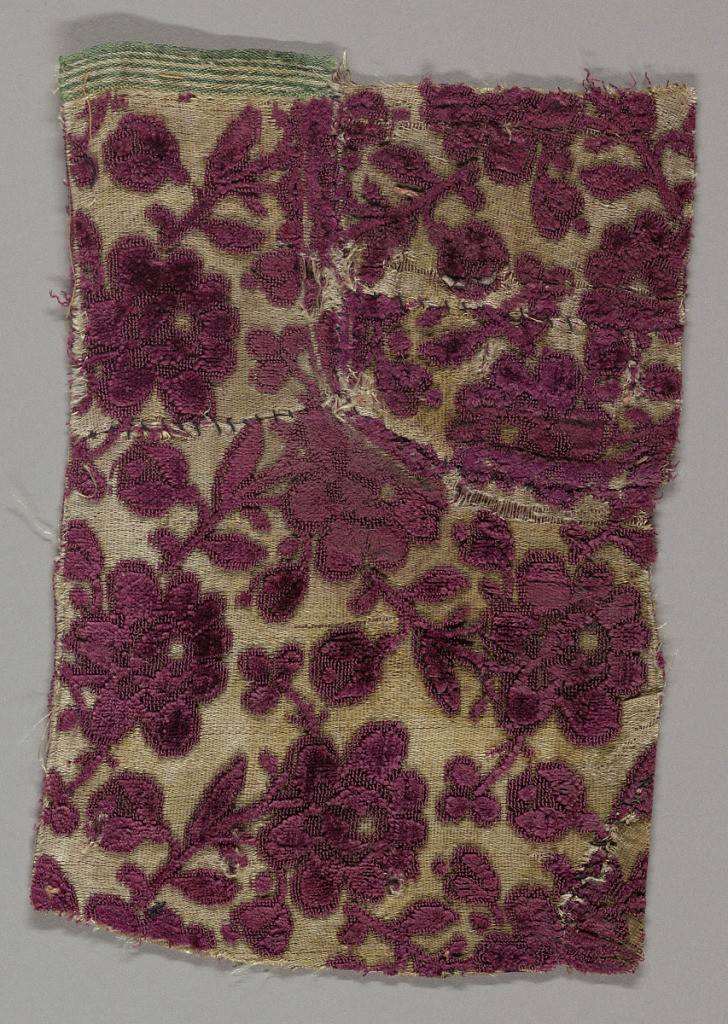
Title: Fragment
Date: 17th century
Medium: silk Technique: cut and uncut supplementary warp pile (velvet) on satin ground
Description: Fragment of purple cut and uncut velvet on cream-colored satin ground. Design of horizontal rows of rose branches with foliage and flowers, alternate rows facing left and right.